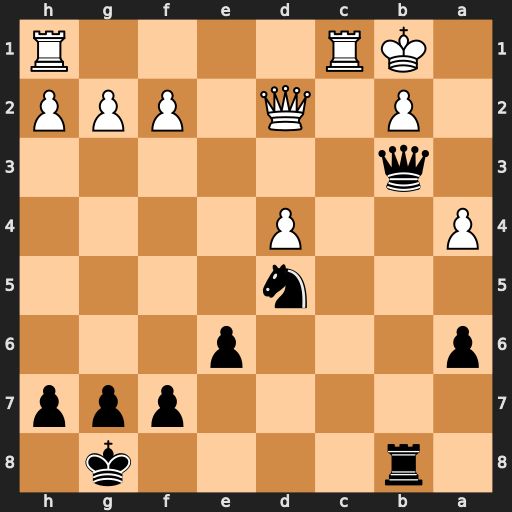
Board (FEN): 1r4k1/5ppp/p3p3/3n4/P2P4/1q6/1P1Q1PPP/1KR4R
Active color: b
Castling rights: -
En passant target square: -
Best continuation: Nb4 Qxb4 Qxb4